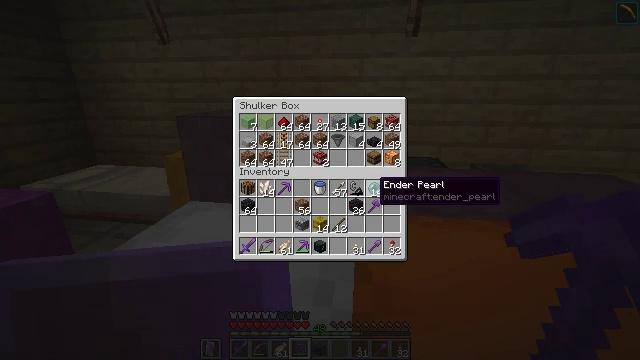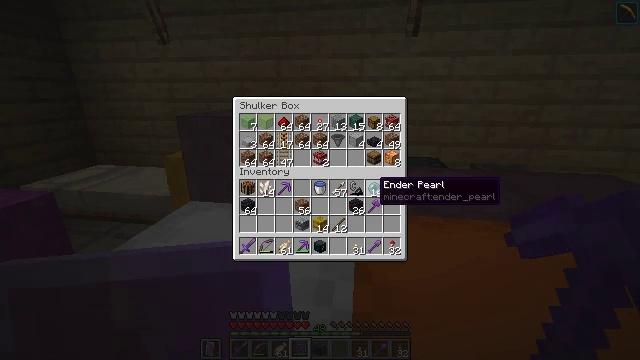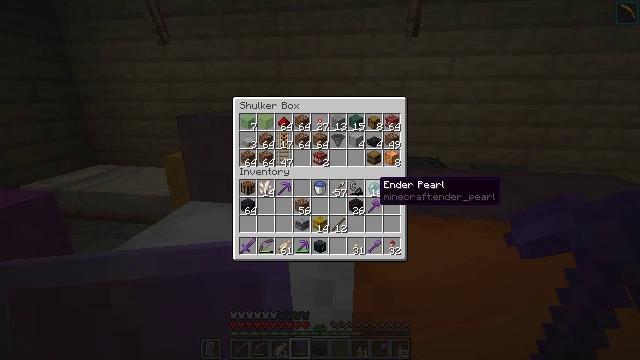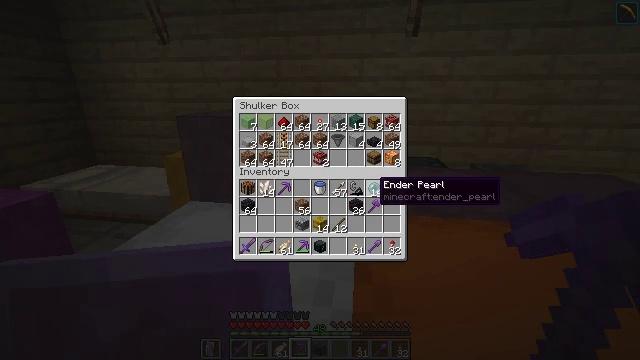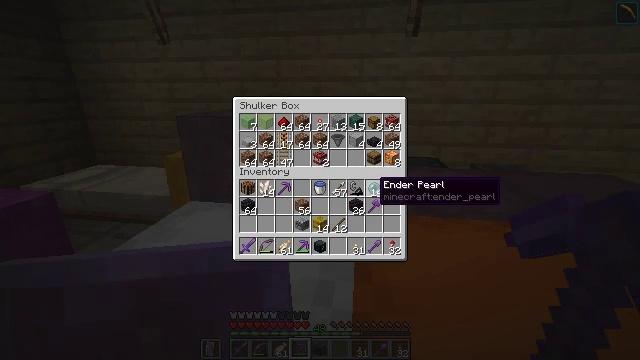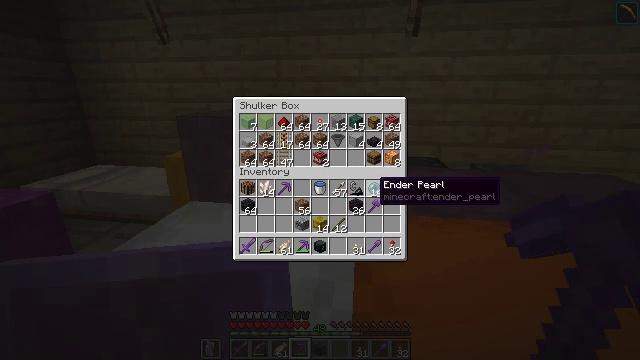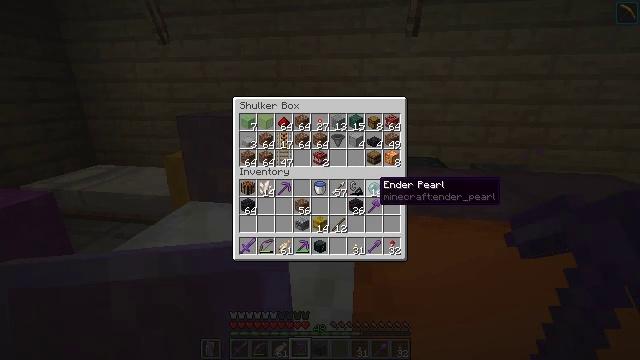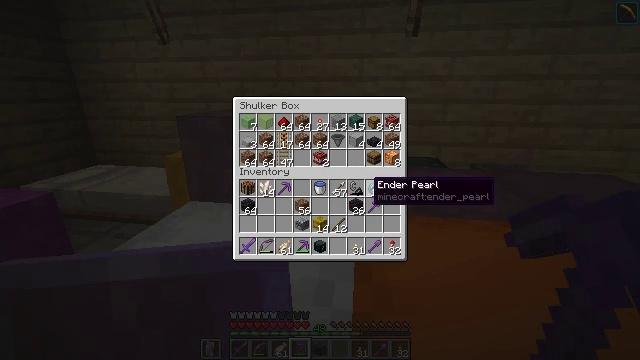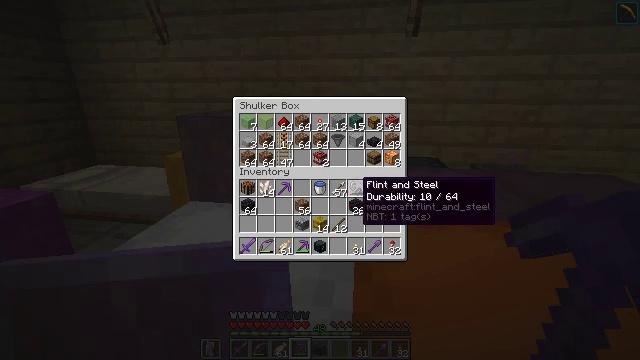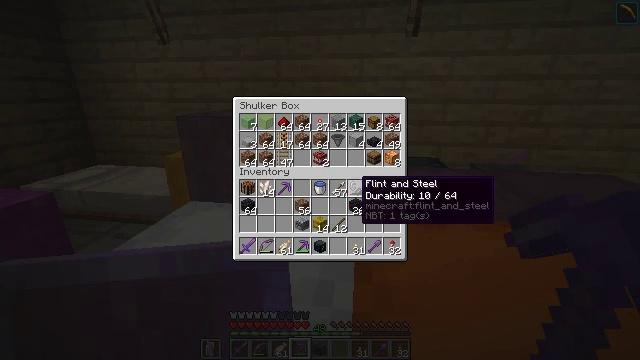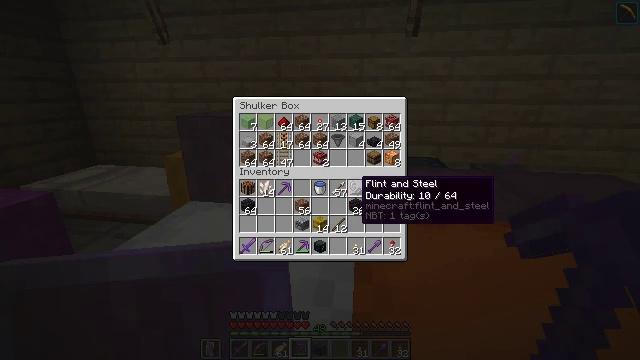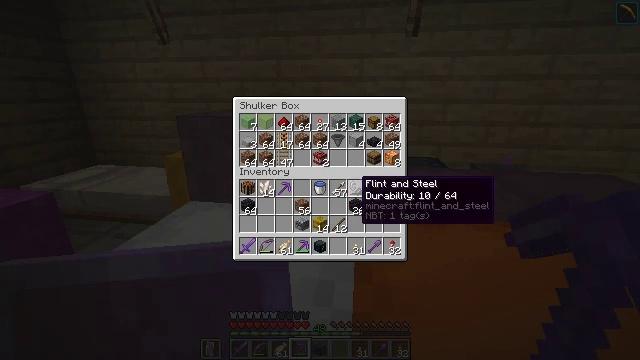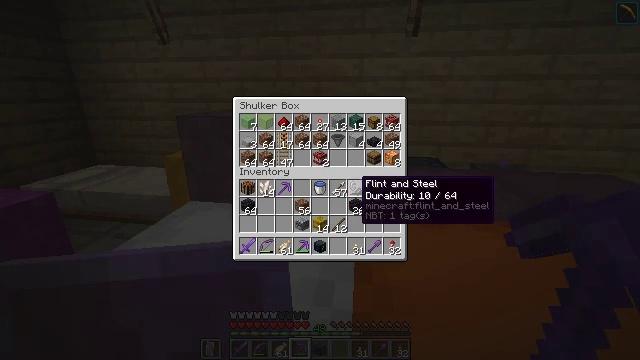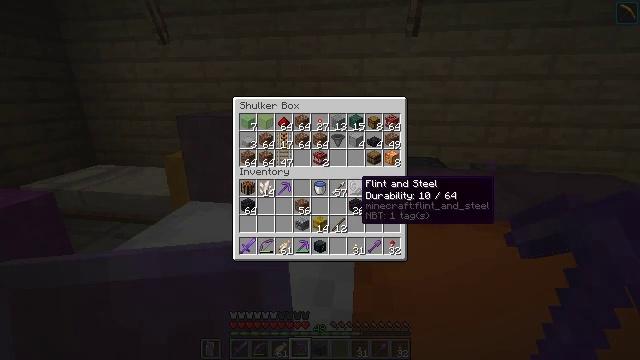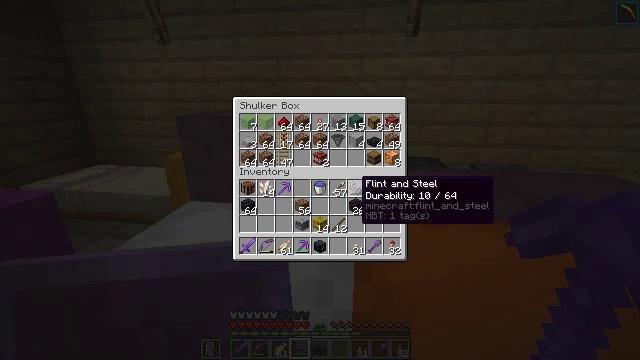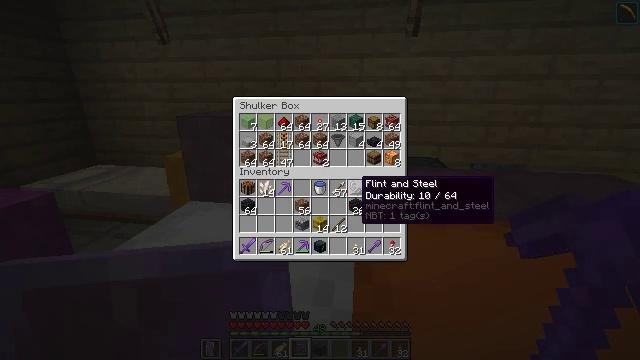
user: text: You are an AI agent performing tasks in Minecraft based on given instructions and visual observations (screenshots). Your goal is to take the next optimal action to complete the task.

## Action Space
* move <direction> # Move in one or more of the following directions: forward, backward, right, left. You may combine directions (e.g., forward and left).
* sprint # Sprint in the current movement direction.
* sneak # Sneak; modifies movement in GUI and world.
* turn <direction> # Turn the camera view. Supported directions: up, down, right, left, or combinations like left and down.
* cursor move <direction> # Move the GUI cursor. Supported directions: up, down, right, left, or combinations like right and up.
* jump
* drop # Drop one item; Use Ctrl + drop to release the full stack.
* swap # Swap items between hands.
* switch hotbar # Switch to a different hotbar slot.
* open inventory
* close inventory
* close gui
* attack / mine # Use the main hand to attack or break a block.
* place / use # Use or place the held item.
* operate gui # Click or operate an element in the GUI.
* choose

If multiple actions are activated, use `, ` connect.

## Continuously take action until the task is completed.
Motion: motion action
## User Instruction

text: Break the white shulker box to collect it.
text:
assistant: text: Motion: no_op
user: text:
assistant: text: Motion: no_op
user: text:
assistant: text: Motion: no_op
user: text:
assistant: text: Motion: no_op
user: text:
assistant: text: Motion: no_op
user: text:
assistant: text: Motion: no_op
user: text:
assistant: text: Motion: no_op
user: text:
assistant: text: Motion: cursor move left
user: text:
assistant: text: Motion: no_op
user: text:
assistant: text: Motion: no_op
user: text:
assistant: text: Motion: no_op
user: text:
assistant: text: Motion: no_op
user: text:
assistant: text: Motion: no_op
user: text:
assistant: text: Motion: no_op
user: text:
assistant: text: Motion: no_op
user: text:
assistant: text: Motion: cursor move left
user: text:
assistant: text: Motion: cursor move left
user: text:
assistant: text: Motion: no_op
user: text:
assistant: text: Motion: cursor move left
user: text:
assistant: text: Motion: cursor move left
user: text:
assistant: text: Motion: sneak, cursor move left
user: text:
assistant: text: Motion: sneak
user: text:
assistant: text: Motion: sneak
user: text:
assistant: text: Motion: sneak
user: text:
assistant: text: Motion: sneak
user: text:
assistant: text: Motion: sneak
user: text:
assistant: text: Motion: sneak, operate gui
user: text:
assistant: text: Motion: sneak, operate gui
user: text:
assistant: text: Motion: sneak, operate gui
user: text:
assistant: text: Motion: sneak